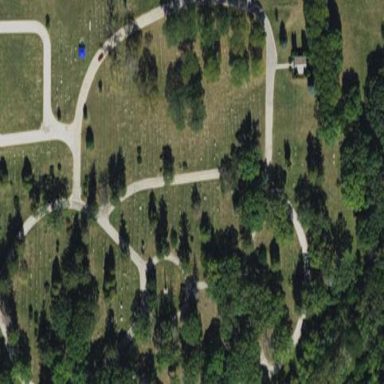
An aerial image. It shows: Cemetery.